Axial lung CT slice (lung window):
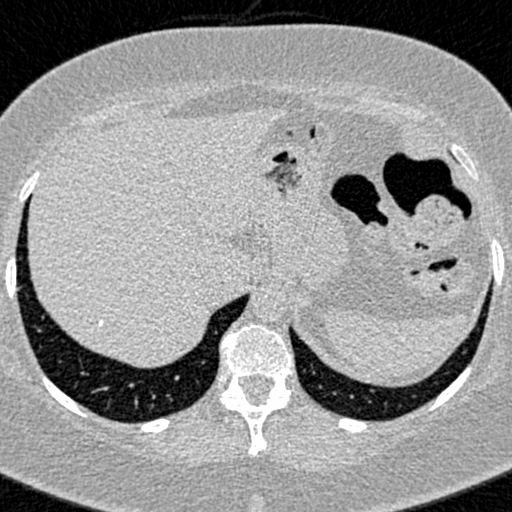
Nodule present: no